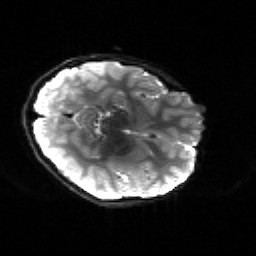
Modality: sbref
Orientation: axial
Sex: female
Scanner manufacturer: siemens
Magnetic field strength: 3 T
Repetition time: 5 s
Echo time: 0.071 s